Question: I'm wondering how create such baloons in NSTextView, as in send mail window. I found one way of doing this, but I want user delete all baloon in one click (or transfer it to another location) ?
Seems that it NSTextAttachment, but I not sure really.
Thank you!

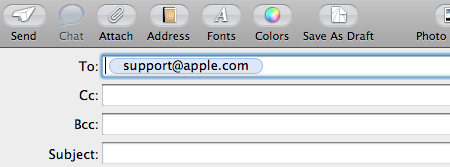
Answer: For a simple single-line field like in the screenshot, that would be an <URL>.
If you want to do it in a big NSTextView, like Xcode autocomplete, then you'll have to create it from scratch. (Probably with NSTextAttachment + NSAttributedString)